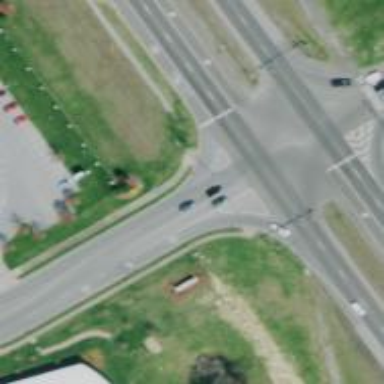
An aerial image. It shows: Tertiary link road with asphalt surface.